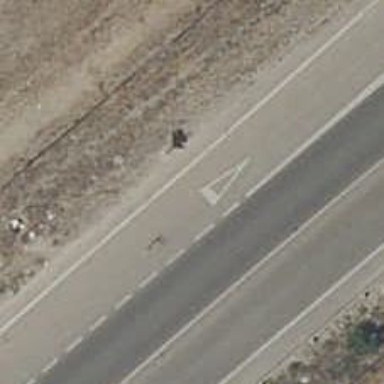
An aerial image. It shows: Road with "give way" sign.